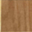
Piece: xx